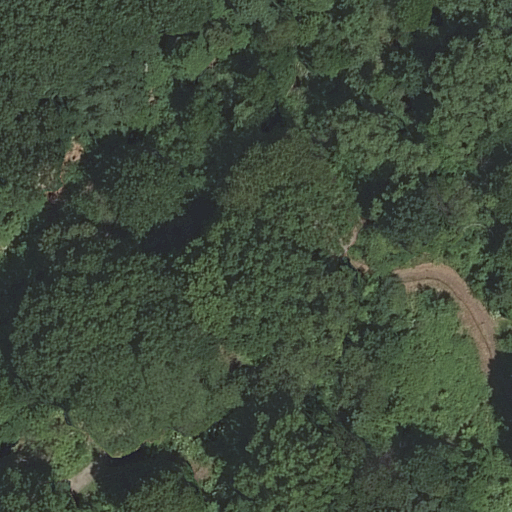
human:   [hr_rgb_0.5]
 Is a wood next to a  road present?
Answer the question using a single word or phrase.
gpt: yes

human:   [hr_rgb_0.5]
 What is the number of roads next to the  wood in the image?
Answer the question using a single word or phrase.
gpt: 6

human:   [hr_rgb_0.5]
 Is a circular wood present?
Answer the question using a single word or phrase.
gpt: no

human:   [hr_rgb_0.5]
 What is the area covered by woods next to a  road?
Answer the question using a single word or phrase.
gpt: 9790m2

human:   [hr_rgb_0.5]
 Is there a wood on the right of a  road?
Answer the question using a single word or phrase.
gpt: no

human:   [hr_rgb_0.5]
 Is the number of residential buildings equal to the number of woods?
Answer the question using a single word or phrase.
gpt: no

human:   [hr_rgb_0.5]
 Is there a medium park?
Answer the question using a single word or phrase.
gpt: no

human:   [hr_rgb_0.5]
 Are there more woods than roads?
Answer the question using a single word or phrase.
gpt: no

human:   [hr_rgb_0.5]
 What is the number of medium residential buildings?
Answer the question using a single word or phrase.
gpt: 0

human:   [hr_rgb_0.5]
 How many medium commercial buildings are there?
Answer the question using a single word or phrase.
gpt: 0

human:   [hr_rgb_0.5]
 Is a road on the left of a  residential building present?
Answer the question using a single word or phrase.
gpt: no

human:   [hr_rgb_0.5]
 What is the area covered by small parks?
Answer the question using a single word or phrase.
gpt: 0m2

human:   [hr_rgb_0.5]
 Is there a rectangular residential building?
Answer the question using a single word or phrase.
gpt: no

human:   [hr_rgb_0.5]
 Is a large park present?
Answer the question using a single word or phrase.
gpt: yes

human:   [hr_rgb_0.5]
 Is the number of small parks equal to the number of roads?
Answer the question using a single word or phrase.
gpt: no

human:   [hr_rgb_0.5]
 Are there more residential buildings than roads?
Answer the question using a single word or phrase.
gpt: no

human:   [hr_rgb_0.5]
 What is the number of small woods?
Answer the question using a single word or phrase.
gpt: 0

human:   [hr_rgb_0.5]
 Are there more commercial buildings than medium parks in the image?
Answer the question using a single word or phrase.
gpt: no

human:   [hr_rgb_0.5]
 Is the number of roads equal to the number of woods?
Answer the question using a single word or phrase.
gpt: no

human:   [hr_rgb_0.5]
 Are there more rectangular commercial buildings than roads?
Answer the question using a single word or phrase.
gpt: no

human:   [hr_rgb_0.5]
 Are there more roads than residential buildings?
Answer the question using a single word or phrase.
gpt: yes

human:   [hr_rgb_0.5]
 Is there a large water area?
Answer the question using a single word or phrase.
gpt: no

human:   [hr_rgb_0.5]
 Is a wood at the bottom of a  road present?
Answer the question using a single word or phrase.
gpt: no

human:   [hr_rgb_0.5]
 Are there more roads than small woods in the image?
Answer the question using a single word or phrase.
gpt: yes

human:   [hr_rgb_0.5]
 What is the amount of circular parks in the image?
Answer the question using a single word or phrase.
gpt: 0

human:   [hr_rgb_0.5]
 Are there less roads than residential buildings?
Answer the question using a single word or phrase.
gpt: no

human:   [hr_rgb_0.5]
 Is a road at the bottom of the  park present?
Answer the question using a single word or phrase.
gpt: yes

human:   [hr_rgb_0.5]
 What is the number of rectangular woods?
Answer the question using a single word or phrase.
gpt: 0

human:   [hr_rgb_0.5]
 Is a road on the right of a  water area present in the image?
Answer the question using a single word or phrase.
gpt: no

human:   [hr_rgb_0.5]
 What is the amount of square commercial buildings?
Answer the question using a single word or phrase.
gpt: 0

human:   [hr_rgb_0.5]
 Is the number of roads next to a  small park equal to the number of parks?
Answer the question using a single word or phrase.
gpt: no

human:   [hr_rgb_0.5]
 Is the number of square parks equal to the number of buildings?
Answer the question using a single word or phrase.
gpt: yes

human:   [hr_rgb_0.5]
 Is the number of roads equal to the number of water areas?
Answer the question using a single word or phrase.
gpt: no

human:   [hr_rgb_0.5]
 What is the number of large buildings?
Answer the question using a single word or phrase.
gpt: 0

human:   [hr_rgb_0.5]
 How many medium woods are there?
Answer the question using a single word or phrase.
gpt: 0

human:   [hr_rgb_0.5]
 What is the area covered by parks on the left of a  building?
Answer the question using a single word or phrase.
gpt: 0m2